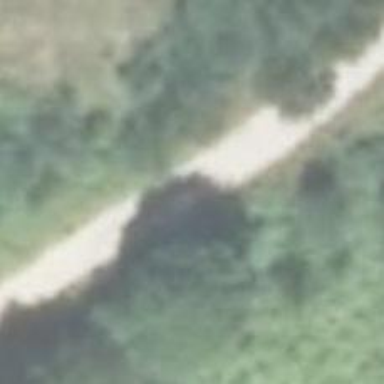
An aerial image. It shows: Gravel track with grade 2 tracktype.